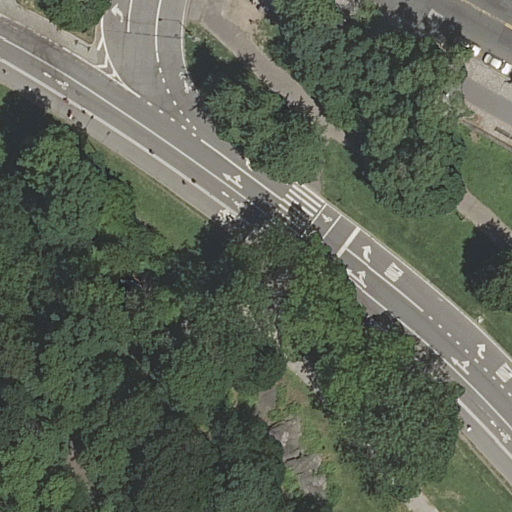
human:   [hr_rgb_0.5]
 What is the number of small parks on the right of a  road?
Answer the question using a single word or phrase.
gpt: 0

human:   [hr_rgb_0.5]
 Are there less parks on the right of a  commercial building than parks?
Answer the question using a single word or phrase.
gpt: yes

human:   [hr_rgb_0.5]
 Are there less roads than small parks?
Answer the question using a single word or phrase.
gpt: no

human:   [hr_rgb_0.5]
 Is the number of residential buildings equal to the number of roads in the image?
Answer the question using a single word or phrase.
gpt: no

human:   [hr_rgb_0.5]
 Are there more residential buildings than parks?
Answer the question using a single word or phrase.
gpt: no

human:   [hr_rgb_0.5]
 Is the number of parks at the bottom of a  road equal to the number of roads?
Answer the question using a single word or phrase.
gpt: no

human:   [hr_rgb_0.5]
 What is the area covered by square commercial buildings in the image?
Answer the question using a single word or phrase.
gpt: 0m2

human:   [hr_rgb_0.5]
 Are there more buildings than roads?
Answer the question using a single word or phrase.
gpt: no

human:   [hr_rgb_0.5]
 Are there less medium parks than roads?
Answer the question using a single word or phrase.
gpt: yes

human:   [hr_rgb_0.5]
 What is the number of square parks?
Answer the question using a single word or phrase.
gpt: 0

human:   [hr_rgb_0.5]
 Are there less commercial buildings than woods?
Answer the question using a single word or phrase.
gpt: yes

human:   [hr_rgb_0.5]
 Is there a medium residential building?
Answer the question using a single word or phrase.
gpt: no

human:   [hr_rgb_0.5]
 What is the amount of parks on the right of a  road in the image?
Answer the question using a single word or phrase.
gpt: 0

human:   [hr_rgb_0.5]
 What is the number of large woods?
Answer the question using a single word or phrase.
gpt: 0

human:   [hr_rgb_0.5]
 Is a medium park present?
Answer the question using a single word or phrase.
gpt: no

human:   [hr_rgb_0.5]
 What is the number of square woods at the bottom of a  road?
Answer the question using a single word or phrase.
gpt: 0

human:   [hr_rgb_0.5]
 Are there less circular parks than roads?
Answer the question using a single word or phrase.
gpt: yes

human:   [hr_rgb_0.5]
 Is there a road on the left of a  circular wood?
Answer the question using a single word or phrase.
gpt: no

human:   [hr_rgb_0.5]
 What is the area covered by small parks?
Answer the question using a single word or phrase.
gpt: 0m2

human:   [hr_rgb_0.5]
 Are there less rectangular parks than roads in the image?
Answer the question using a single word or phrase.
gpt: yes

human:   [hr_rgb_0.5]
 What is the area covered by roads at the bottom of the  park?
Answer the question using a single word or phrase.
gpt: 0m2

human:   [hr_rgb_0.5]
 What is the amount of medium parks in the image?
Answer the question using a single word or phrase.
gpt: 0

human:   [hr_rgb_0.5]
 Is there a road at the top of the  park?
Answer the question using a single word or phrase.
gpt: no

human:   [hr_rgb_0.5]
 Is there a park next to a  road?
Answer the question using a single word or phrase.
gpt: yes

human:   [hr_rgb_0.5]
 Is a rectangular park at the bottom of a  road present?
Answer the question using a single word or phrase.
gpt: no

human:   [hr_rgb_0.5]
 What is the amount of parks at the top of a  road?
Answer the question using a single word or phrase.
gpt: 1

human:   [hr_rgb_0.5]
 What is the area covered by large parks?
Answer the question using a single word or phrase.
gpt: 3615m2

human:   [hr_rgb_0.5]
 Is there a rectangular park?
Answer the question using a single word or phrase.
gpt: yes

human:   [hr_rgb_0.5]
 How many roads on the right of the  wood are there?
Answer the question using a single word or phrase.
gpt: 18

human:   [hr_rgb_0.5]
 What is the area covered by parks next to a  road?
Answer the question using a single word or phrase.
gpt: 3615m2

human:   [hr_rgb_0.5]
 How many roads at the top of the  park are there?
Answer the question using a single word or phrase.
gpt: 0

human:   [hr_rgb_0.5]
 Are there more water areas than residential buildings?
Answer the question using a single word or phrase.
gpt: no

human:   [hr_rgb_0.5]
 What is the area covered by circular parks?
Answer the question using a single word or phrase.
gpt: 0m2

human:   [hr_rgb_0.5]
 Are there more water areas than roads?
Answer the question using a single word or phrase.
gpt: no

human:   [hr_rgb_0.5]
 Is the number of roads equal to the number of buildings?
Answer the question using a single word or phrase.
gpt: no

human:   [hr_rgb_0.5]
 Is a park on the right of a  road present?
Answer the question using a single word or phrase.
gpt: no